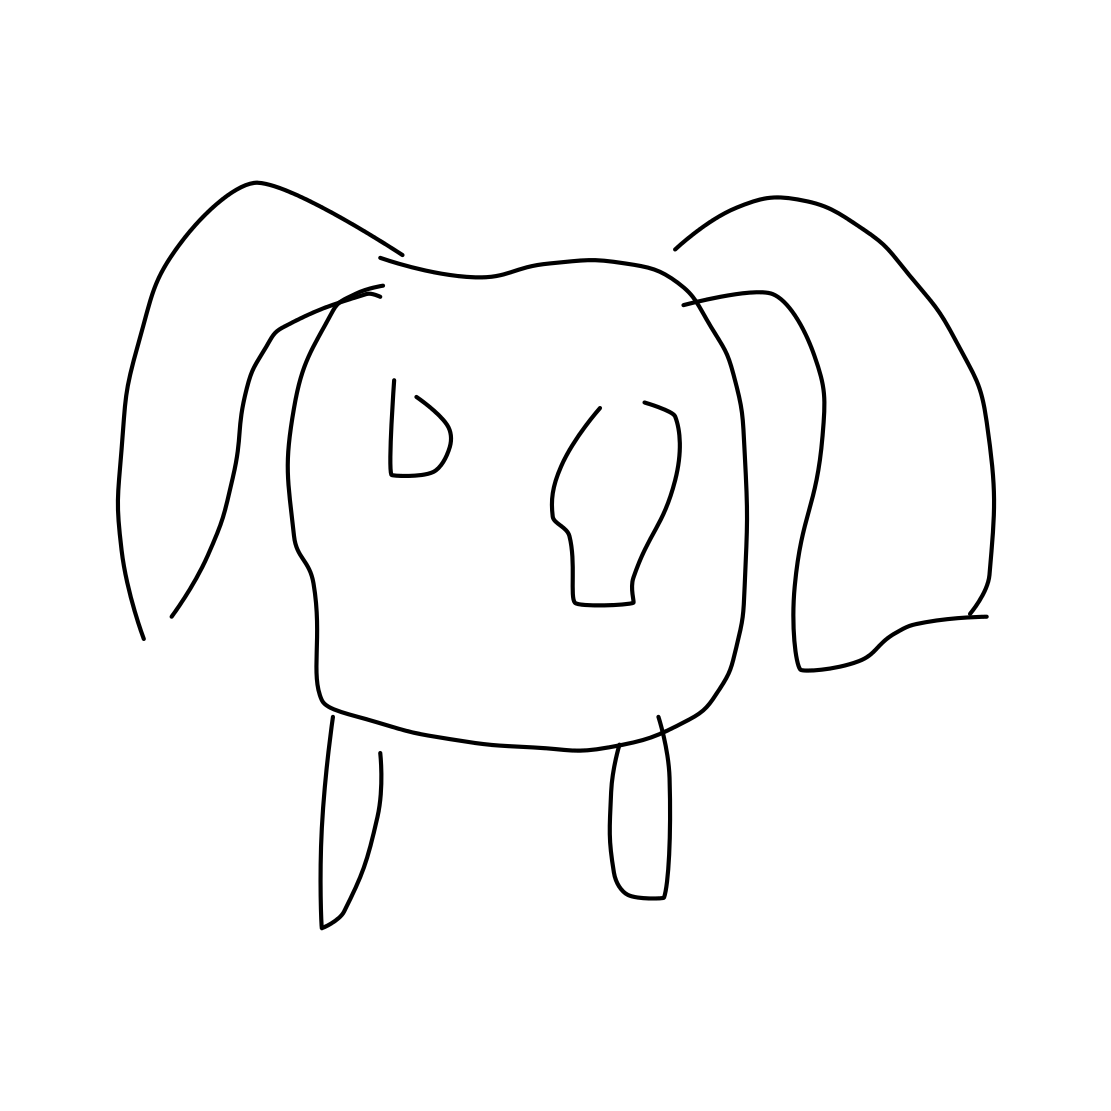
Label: backpack